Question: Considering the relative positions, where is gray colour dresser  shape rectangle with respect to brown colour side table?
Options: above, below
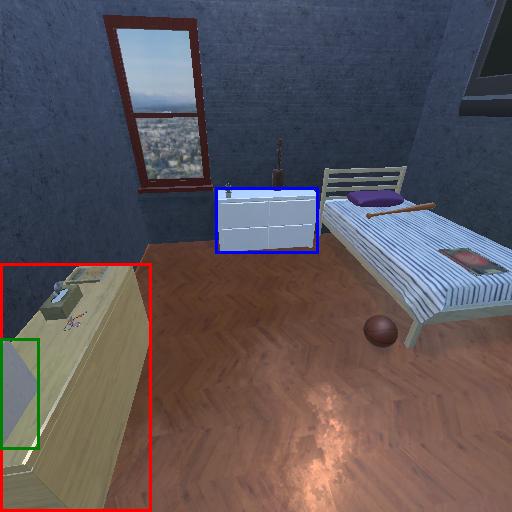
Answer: above